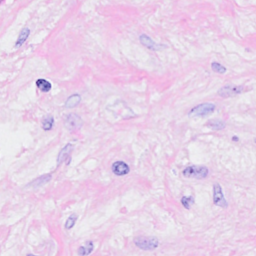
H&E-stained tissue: Breast